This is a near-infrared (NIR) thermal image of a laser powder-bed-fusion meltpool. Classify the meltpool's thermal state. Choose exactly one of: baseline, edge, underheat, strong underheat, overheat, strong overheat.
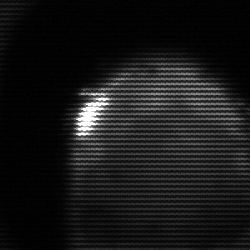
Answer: edge